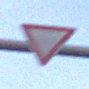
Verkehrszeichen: VorfahrtGewaehren
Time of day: SunriseSunset
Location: Outdoor (Urban)
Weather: PartlyCloudy
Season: NotSpecified
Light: Natural